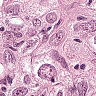
Metastatic tissue present: yes